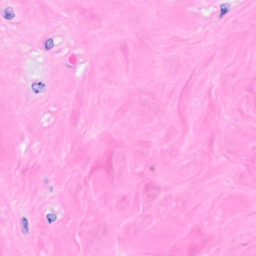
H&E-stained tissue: Breast